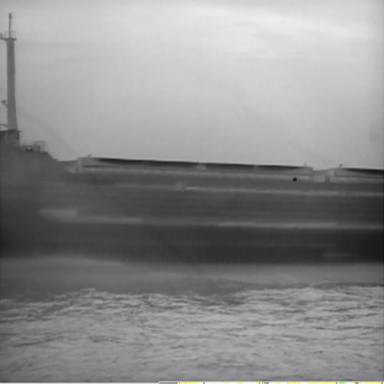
There is a liner in the infrared image.